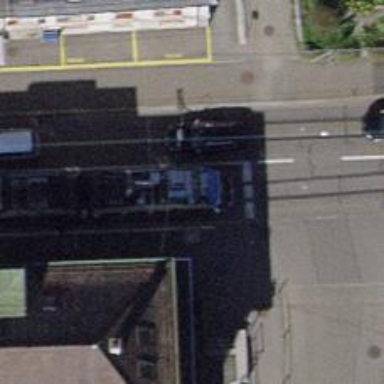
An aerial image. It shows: Tram stop with stop position for public transport.